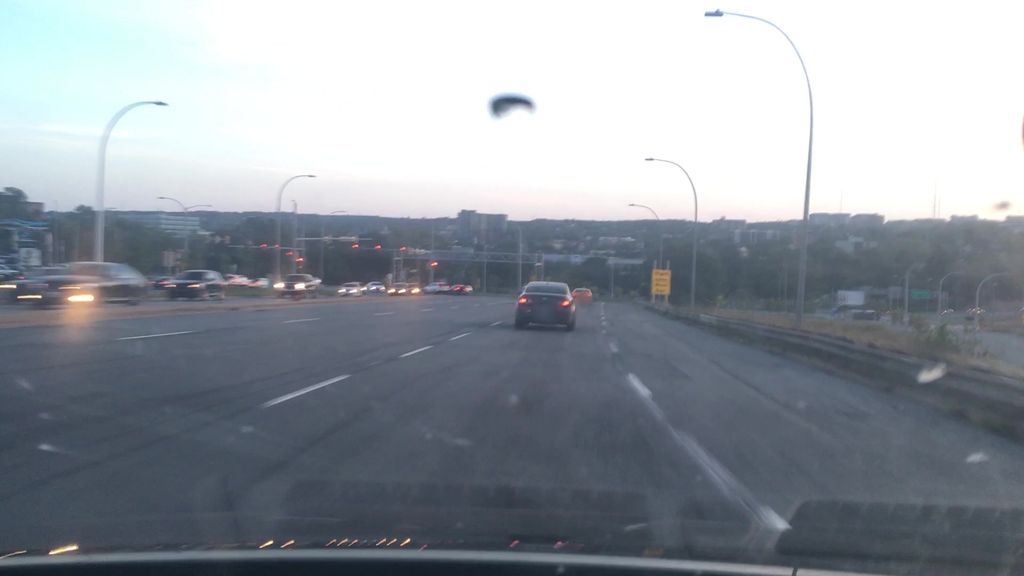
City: halifax